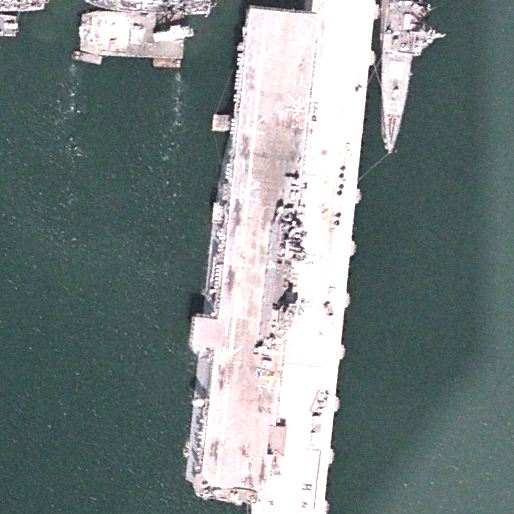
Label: assault